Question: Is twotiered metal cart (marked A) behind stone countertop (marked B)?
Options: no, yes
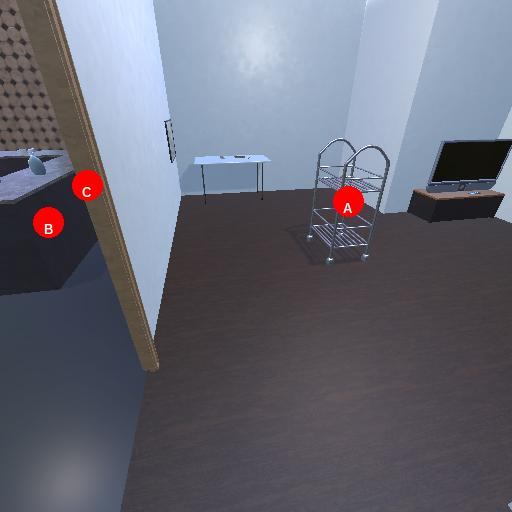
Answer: no